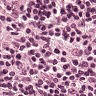
Metastatic tissue present: no